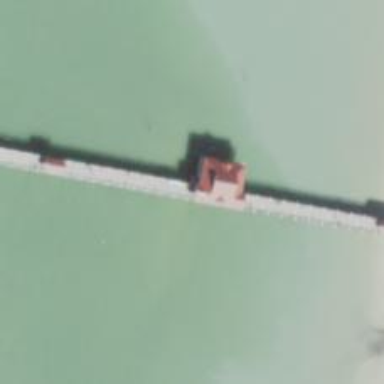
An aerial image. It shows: Pier with mooring facilities.